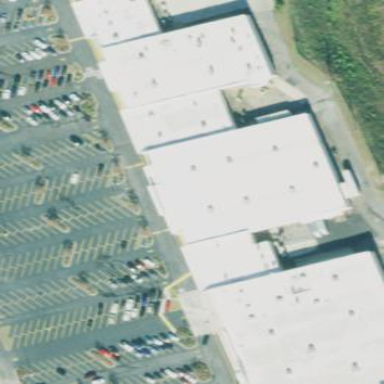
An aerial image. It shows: Commercial building.